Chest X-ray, PA view. Patient: 39 years old, sex M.
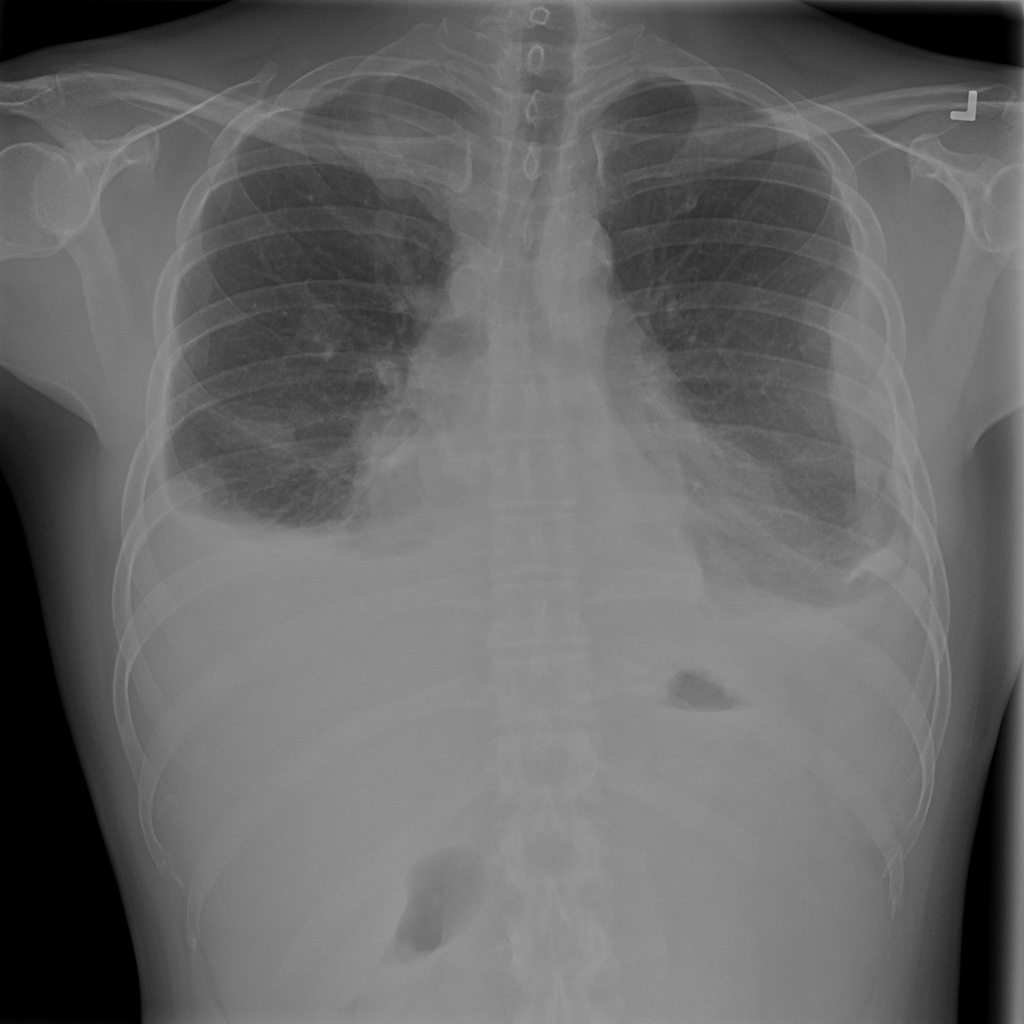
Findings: Atelectasis, Effusion, Mass